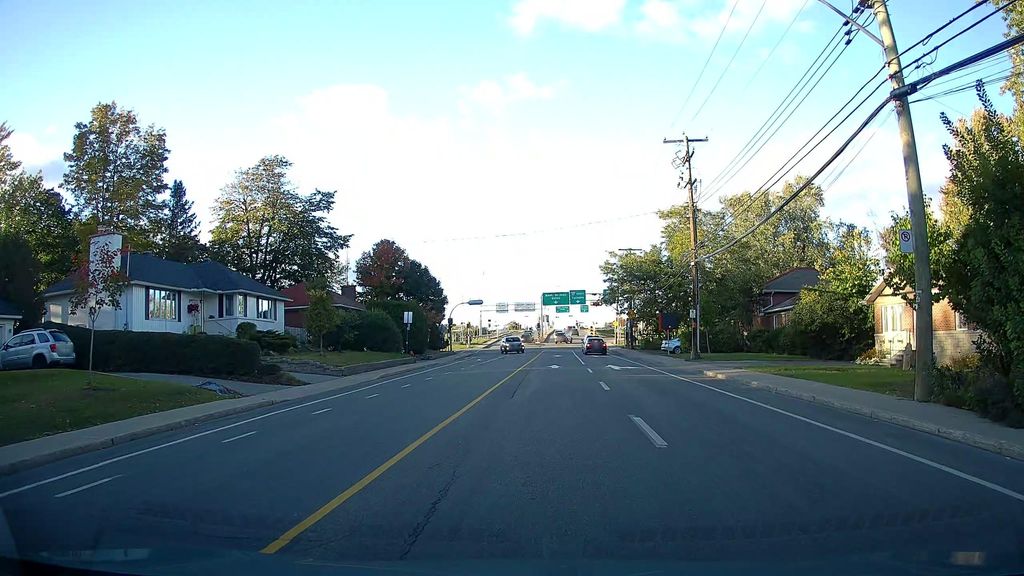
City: montreal